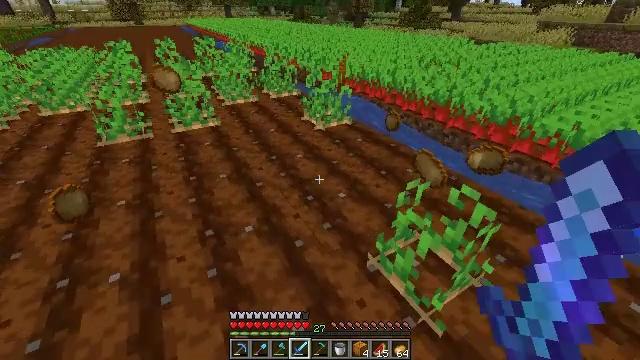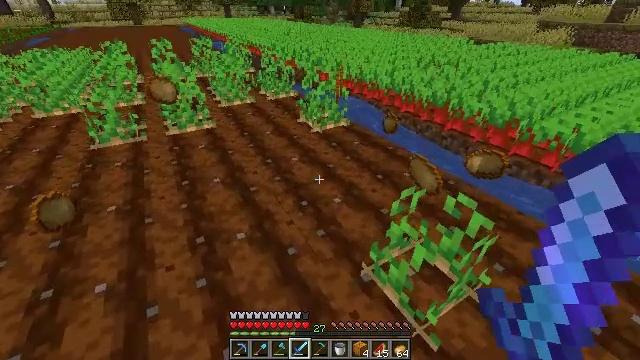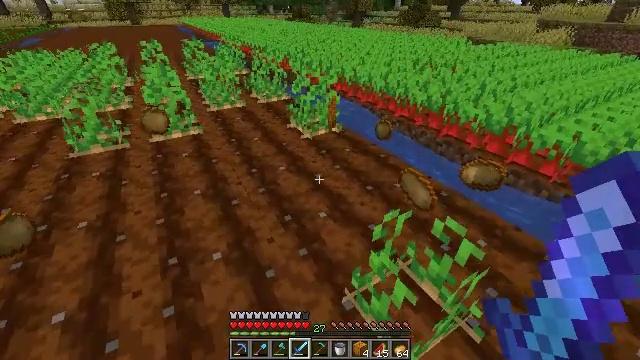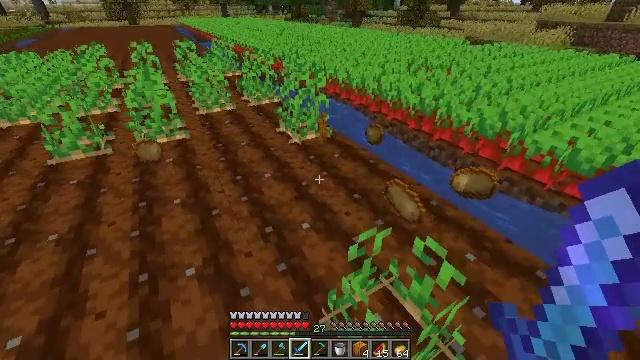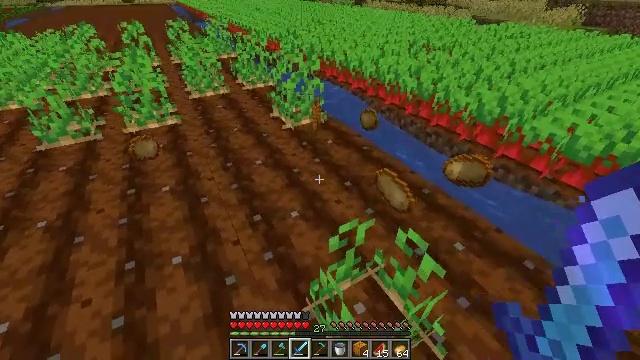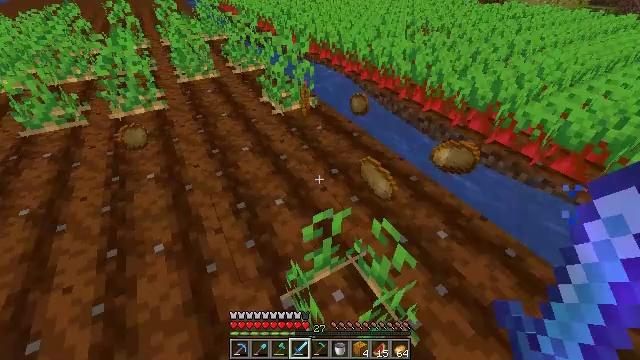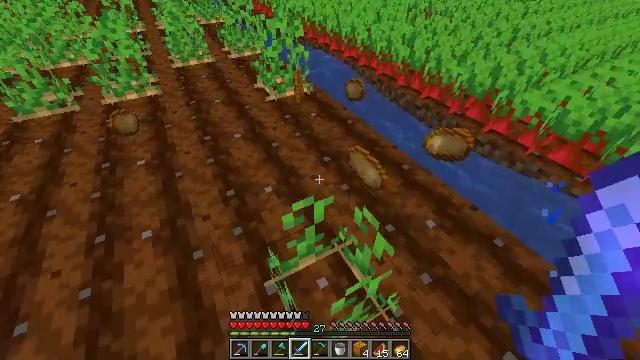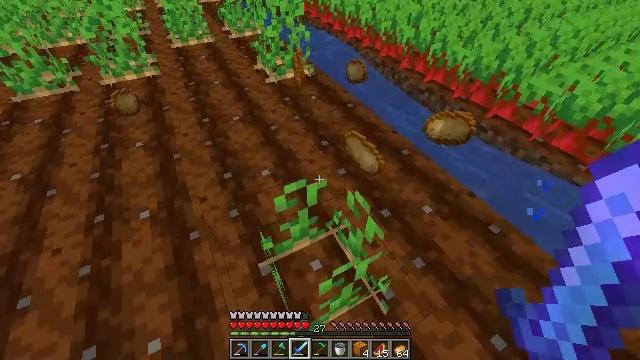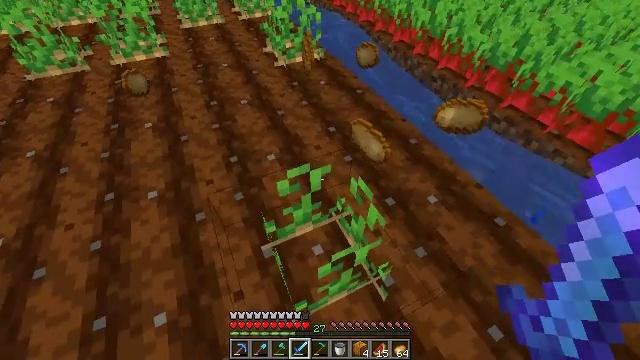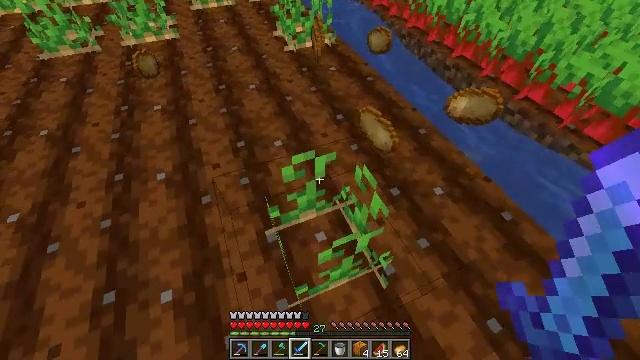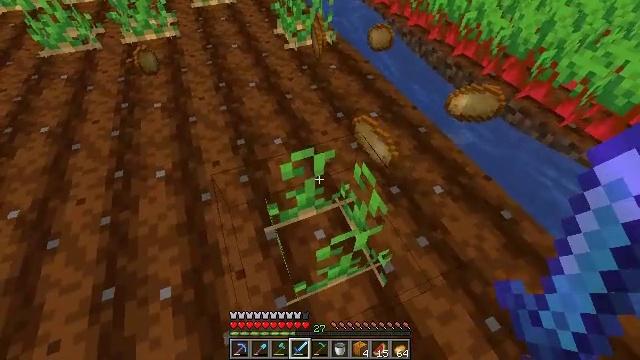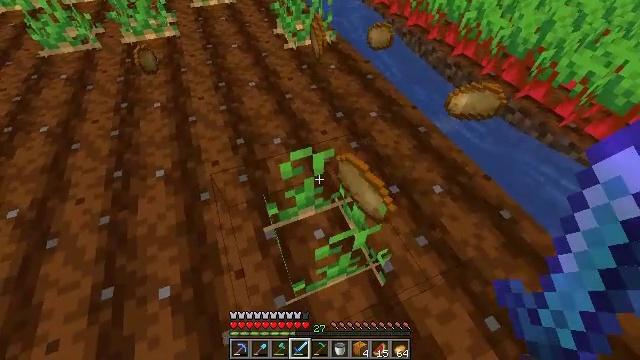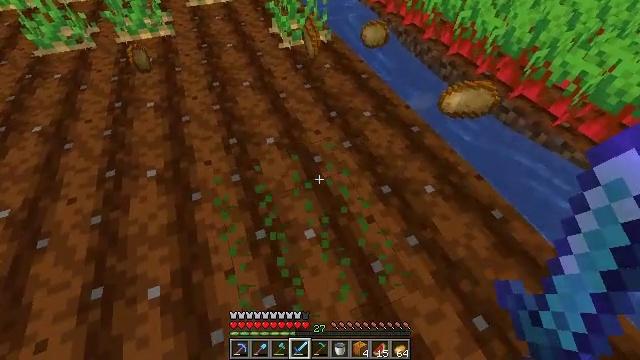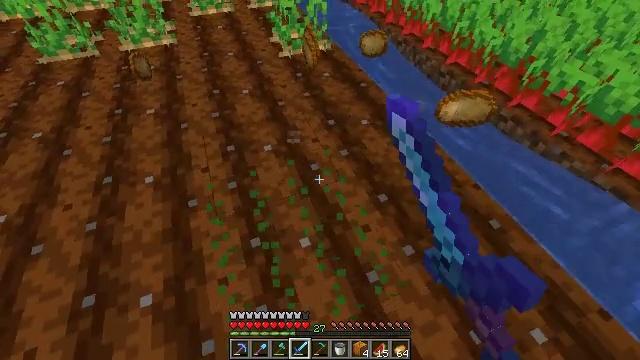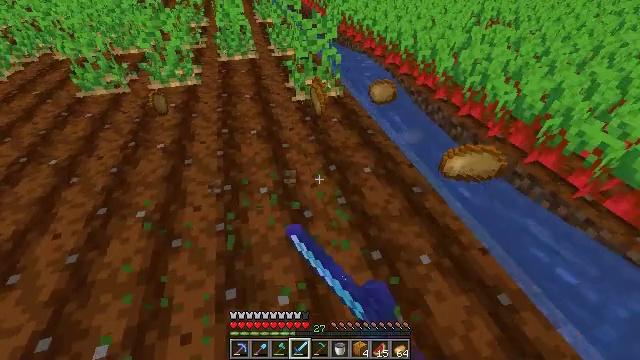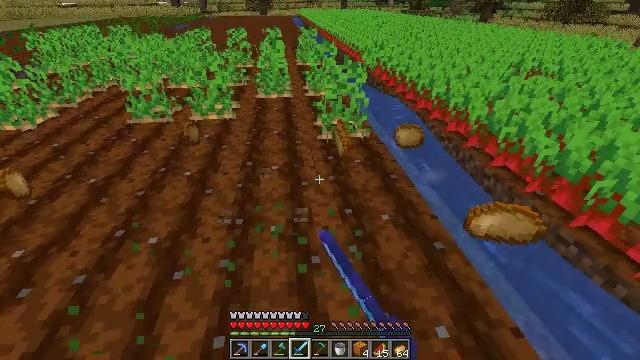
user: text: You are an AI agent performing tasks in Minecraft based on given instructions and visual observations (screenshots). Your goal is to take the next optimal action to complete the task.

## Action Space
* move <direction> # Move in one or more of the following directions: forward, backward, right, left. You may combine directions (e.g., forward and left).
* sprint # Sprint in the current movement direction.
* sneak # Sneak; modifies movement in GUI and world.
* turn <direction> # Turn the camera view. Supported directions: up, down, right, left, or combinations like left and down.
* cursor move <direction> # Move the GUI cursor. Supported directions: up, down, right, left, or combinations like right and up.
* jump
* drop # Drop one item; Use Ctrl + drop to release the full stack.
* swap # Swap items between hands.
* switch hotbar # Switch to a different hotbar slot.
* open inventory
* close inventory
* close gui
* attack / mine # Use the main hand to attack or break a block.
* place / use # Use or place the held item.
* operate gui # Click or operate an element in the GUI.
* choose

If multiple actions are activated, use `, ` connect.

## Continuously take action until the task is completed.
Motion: motion action
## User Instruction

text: Harvest potatoes.
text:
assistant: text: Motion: move forward and move right
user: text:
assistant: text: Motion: move forward and move right
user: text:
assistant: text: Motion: move right
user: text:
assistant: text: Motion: move right, turn down
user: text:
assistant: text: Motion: turn down
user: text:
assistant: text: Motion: turn down
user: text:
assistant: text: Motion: turn left and down
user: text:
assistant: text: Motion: turn left and down
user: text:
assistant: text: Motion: turn left and down
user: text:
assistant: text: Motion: no_op
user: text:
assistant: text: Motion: no_op
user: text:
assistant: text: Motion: move right, attack / mine
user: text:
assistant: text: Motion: move forward and move right, turn up, attack / mine
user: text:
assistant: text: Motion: move forward and move right, turn left and up, attack / mine
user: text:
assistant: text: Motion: move forward and move right, turn left and up, attack / mine
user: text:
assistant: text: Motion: move forward and move right, turn left and up, attack / mine
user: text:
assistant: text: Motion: move forward and move right, turn left and up, attack / mine
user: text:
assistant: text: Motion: move forward and move right, turn left and up, attack / mine
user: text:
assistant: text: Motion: move forward, turn left, attack / mine
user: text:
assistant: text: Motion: move forward
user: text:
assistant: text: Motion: move forward
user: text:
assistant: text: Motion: move forward
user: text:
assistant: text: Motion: move forward
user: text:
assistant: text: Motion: move forward
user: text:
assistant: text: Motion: no_op
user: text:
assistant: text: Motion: turn down
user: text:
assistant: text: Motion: turn down
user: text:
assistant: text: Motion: turn down
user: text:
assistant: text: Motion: no_op
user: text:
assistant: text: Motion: no_op